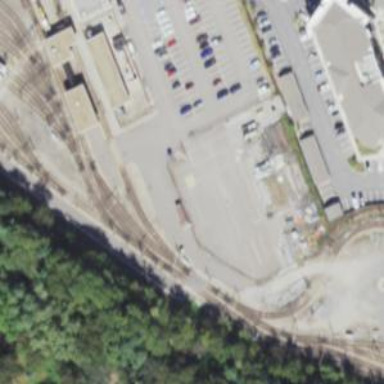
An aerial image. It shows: Light rail service yard with electrified contact lines.